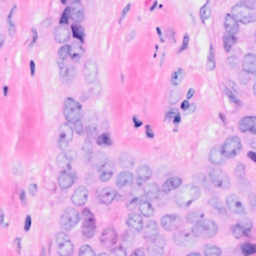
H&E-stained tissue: Breast